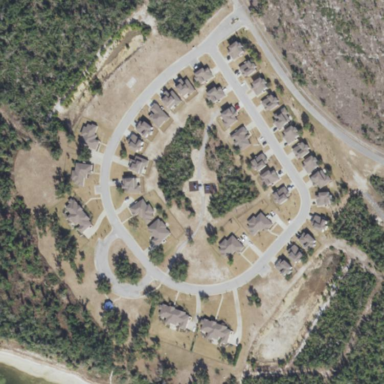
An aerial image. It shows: This residential area consists of single-family homes.